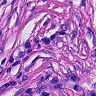
Metastatic tissue present: yes